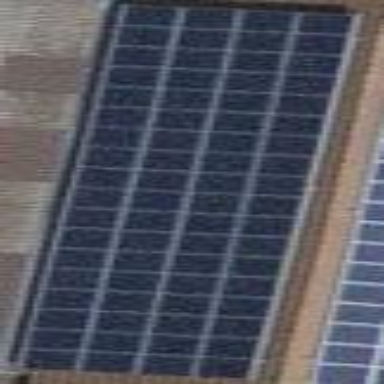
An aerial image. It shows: Solar power generator.